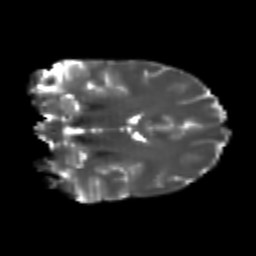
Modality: T2w
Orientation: coronal
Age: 20
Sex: female
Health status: healthy
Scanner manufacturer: philips
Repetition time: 7.384 s
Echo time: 0.08599 s